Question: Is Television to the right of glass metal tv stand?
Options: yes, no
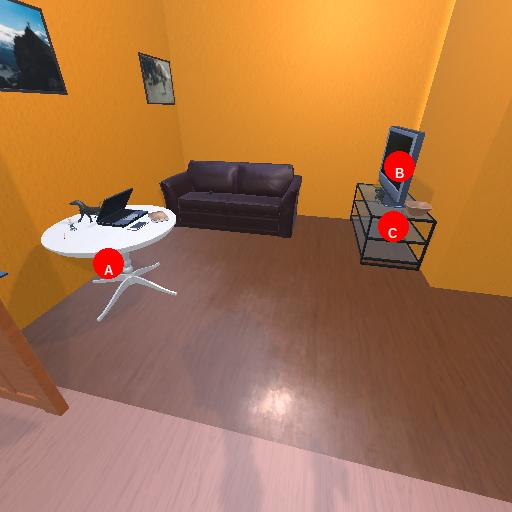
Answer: yes